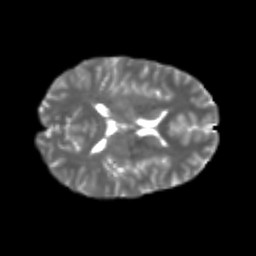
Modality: T2w
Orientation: axial
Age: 20
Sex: female
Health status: healthy
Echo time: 0.074 s